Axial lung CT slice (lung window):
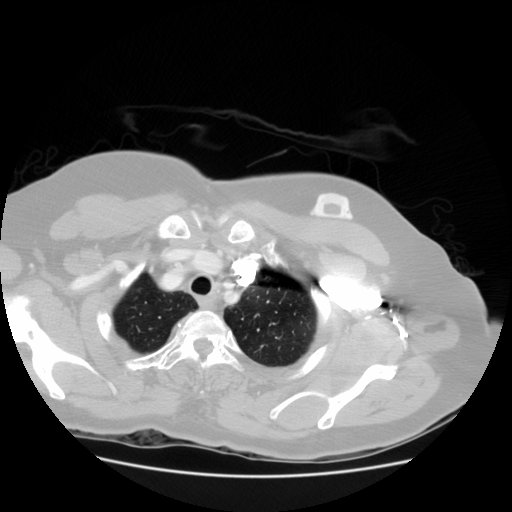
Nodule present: no